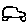
Label: car